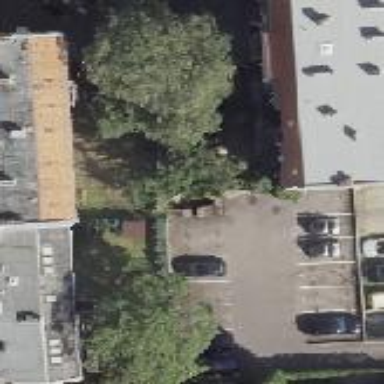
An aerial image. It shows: Building with parking area.